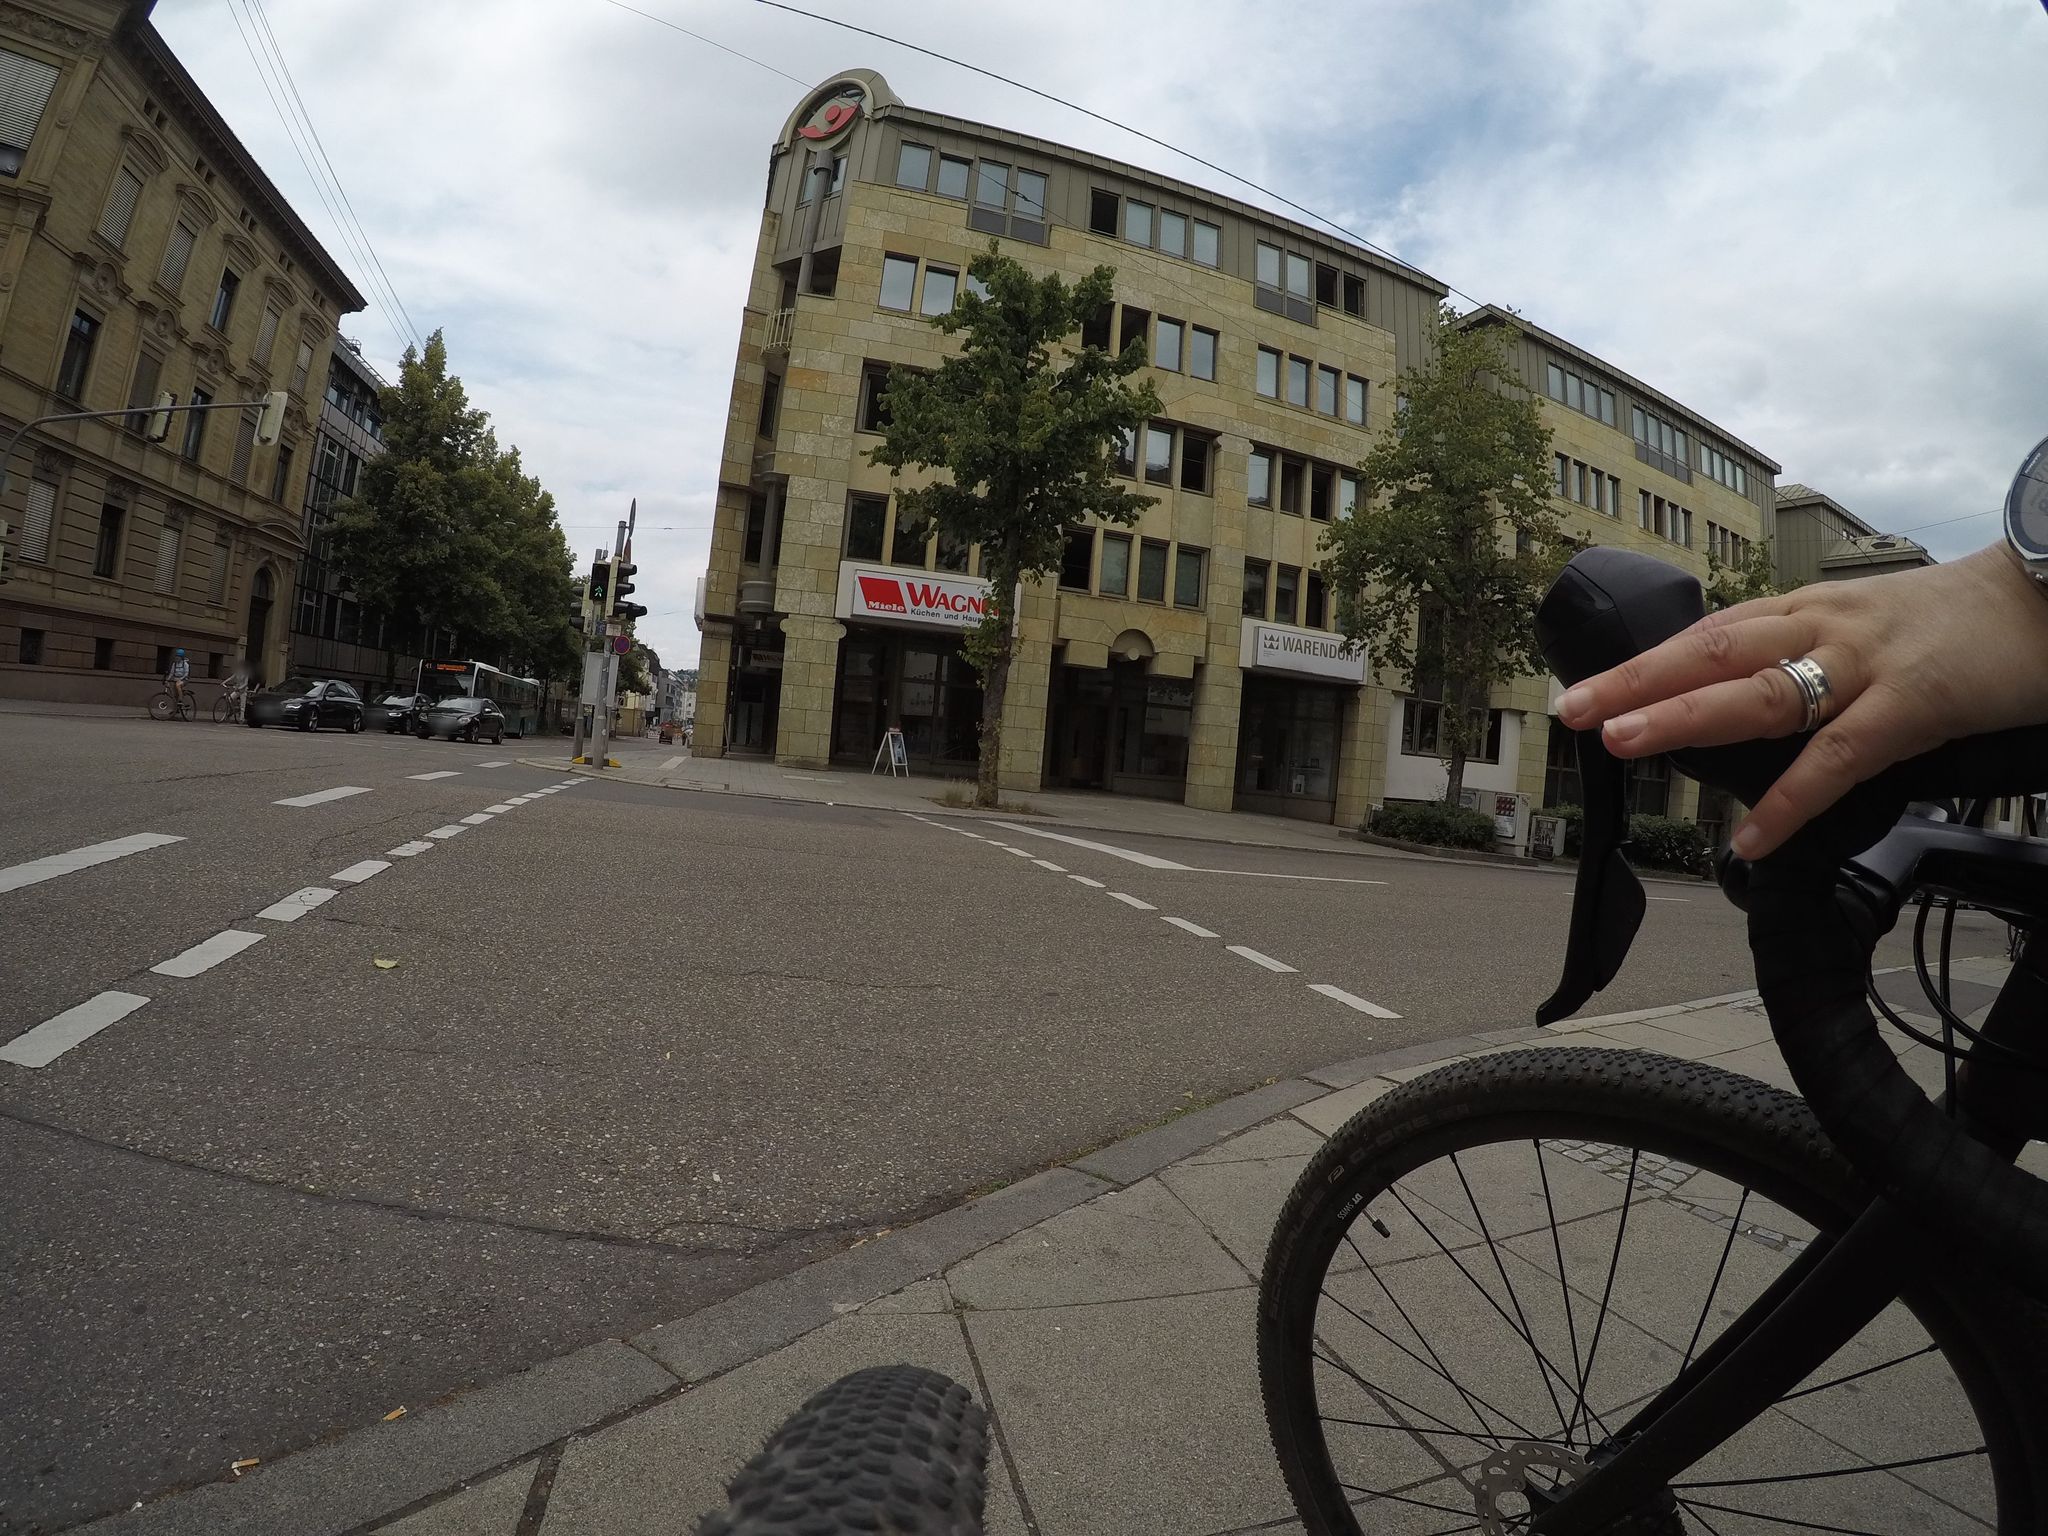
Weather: cloudy
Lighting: day
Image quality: good
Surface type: cycling surface
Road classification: tertiary
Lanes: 4
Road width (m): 12
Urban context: urban centre
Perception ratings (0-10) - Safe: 7.91, Lively: 9.52, Beautiful: 6.96, Boring: 4.02, Depressing: 2.12, Wealthy: 1.89